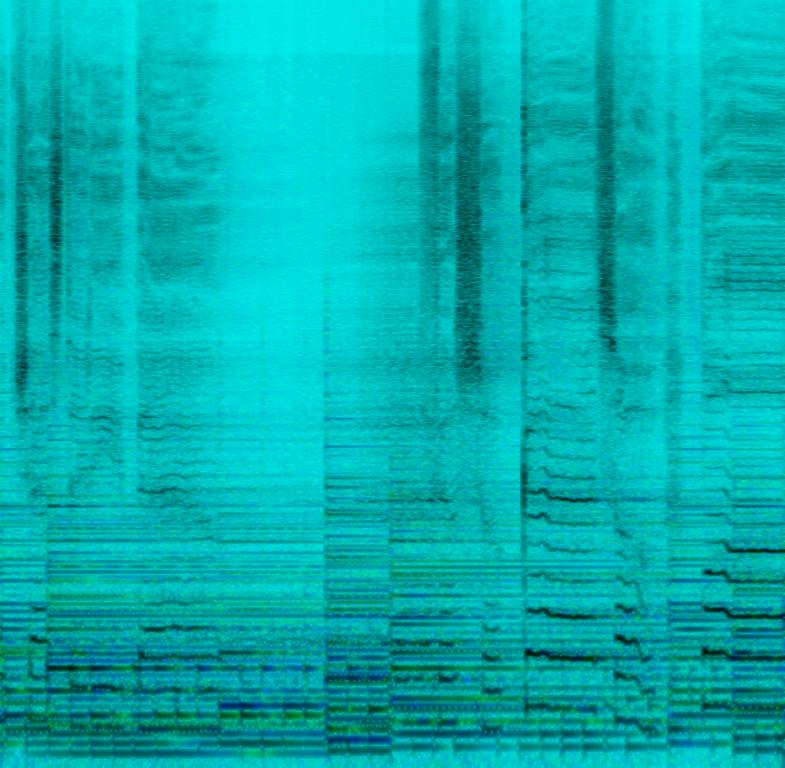
This slow pop song features a male voice singing the main melody. The voice is emotional. This is accompanied by a piano playing chords in the background. A synth plays a repetitive two note phrase in this song. There is no percussion in this song. The mood of this song is romantic. There are no other instruments in this song. This song can be played in a dreamy sequence in a romantic movie.